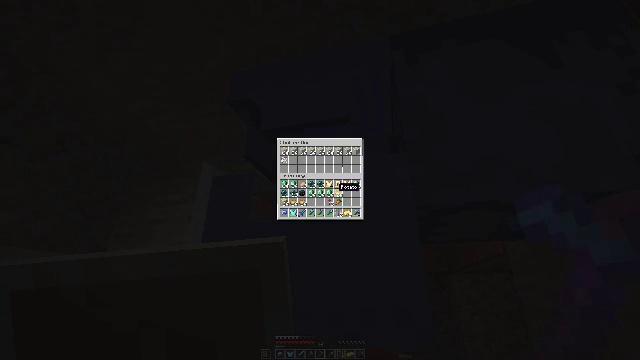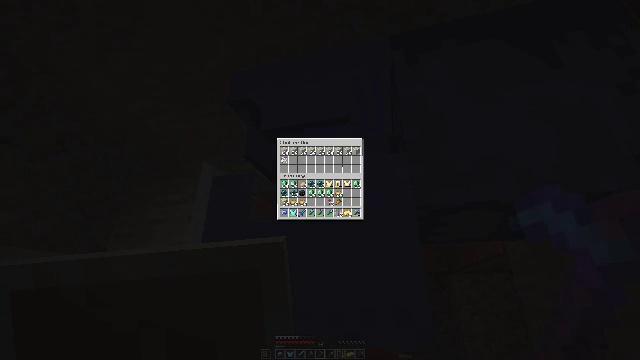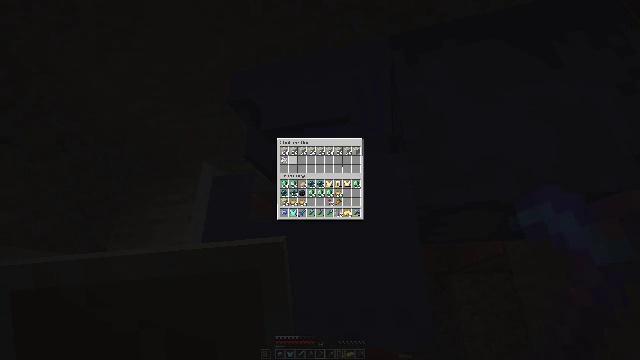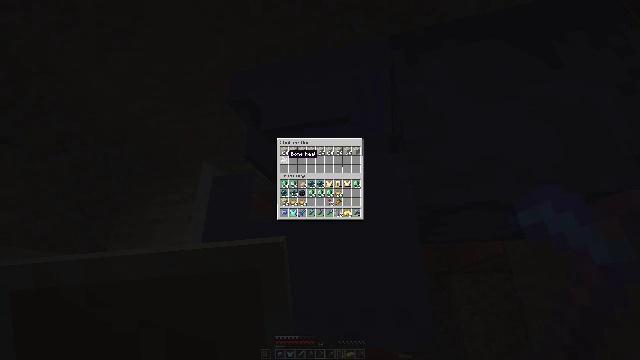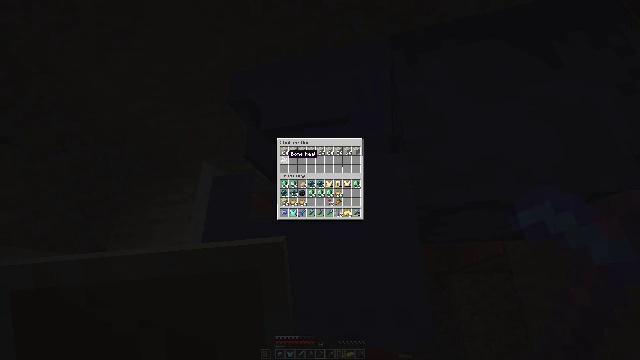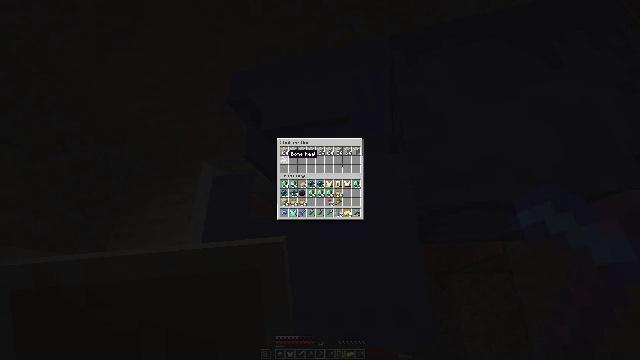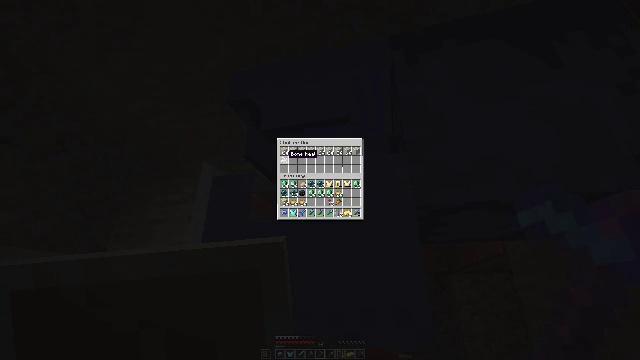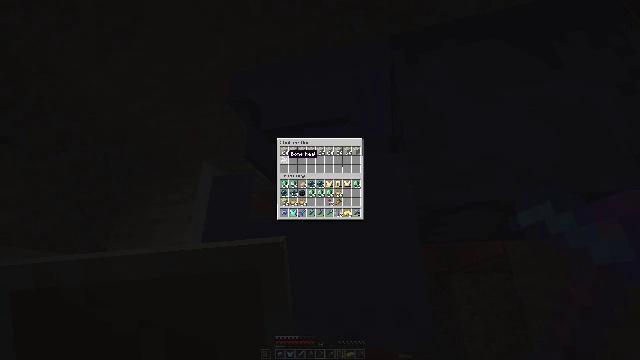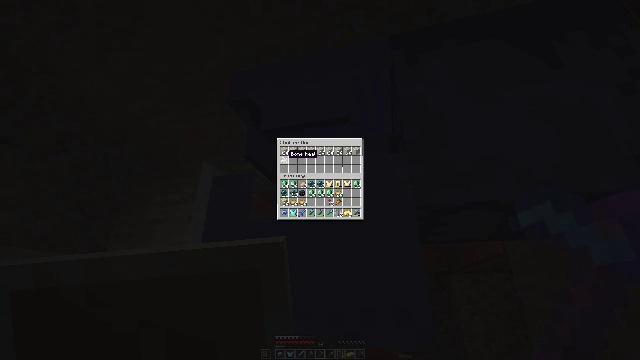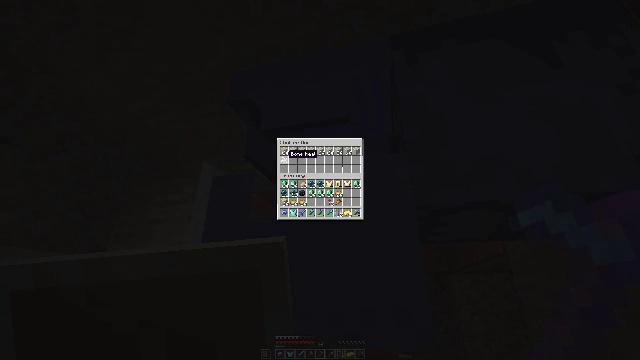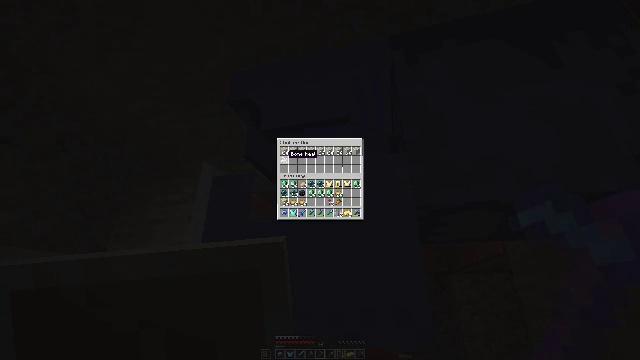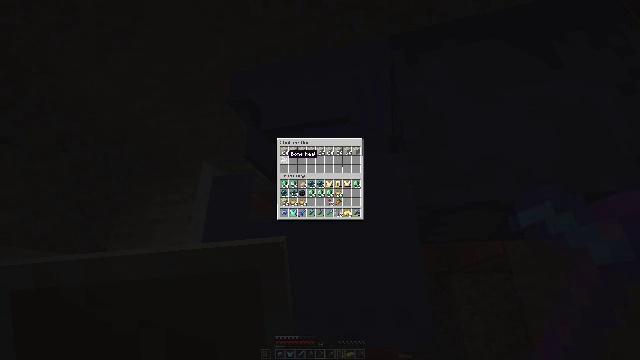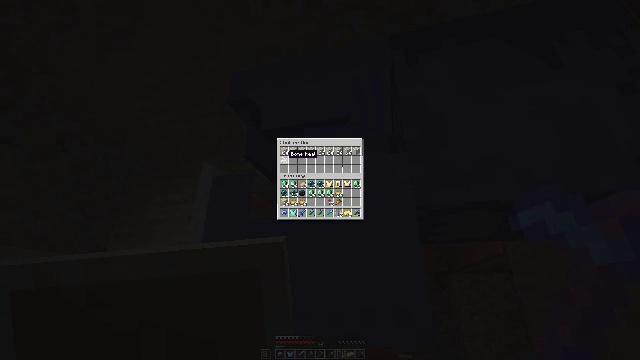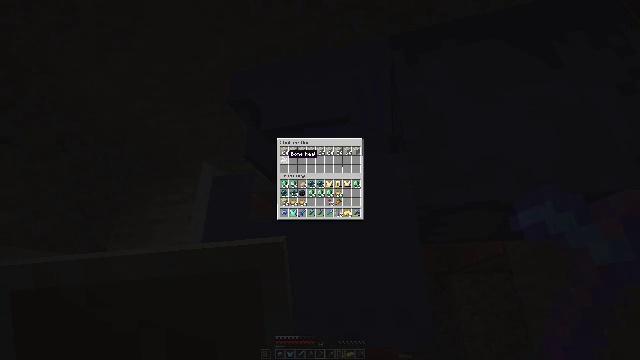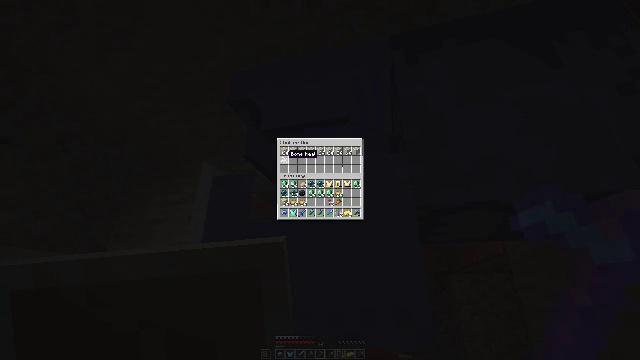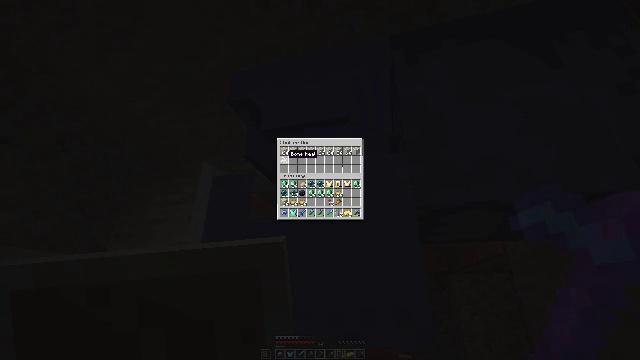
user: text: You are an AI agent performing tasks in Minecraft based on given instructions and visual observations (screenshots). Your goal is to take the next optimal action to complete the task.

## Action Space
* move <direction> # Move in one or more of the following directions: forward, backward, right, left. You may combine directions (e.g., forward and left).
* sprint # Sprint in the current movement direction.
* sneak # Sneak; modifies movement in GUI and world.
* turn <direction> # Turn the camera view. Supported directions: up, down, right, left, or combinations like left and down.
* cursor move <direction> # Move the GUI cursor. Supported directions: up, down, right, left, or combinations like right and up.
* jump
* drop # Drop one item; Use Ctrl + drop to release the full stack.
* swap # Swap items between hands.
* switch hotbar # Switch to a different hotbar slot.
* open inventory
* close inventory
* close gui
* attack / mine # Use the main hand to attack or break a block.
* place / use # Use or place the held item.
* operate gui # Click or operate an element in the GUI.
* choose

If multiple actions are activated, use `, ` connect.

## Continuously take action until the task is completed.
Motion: motion action
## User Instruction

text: Open the crafting table to craft an emerald block.
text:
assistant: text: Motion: sneak, turn left and up
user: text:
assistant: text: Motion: sneak, turn left and up
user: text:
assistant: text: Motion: sneak, turn left and up
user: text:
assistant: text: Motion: sneak
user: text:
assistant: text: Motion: sneak
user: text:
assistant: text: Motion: sneak
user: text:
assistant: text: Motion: sneak
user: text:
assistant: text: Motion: sneak
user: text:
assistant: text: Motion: sneak
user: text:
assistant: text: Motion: sneak
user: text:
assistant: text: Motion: sneak
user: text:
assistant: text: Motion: sneak
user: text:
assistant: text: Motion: sneak
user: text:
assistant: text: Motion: sneak
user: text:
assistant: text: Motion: sneak
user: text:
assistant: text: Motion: sneak
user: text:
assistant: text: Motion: sneak
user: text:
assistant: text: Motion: no_op
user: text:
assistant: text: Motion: no_op
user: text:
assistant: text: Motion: no_op
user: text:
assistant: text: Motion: no_op
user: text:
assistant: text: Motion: no_op
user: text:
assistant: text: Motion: no_op
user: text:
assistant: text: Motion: open inventory
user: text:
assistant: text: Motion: open inventory
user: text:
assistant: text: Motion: open inventory
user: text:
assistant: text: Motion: turn left, open inventory
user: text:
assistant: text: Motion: turn left and down
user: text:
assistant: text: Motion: turn down
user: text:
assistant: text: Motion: turn left and down